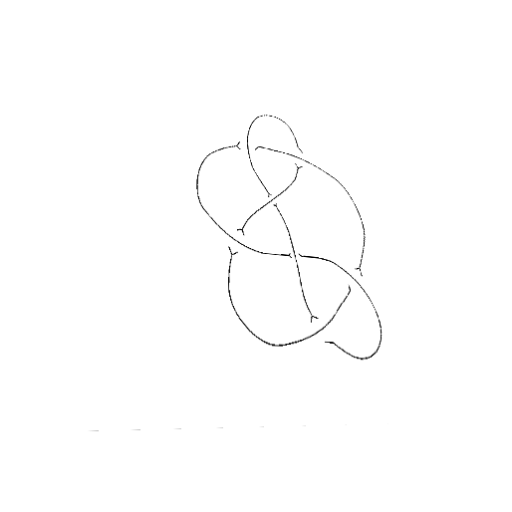
Crossing number: 7